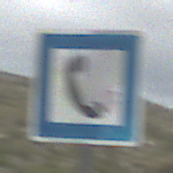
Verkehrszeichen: Fernsprecher
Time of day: Midday
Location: Outdoor (Nature)
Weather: Overcast
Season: NotSpecified
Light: Natural